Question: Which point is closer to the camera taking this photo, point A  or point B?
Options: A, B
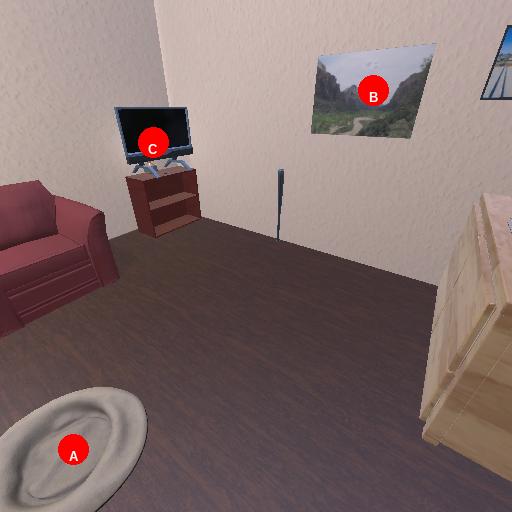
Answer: A